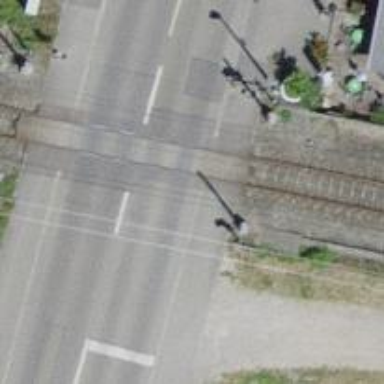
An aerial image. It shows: Railway level crossing.